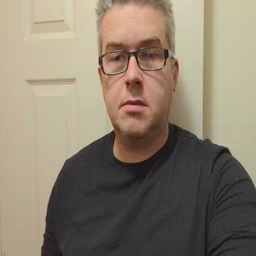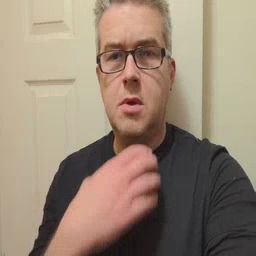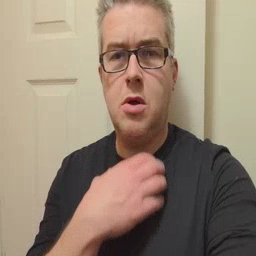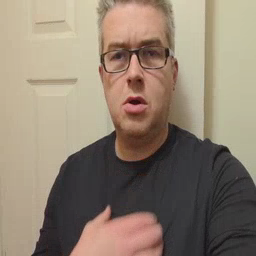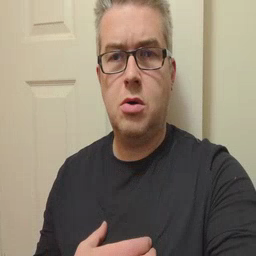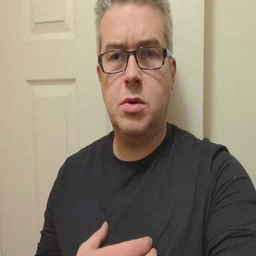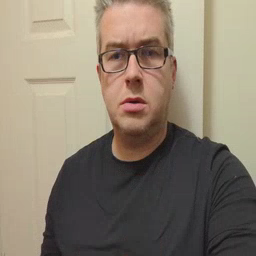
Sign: hungry